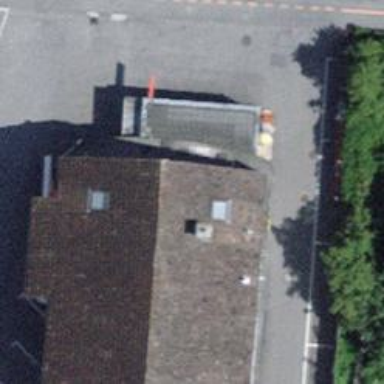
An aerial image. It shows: Supermarket.